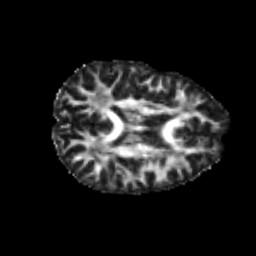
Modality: FA
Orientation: axial
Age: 24
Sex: female
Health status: healthy
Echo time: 0.074 s